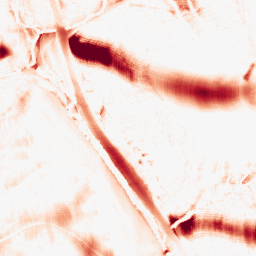
Category: morphological
Decomposition family: morphological_ellipse
Decomposition parameters: operation: opening
width: 50
height: 30
Upsampling method: bicubic_16x
Upsampling parameters: scale: 16
Upsampling scale: 16